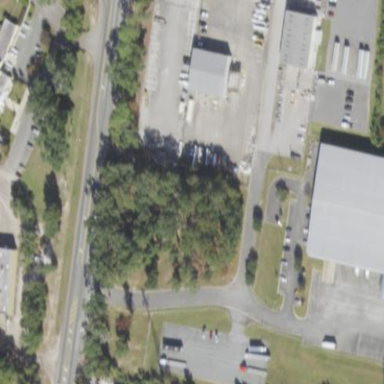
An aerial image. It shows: Paved parking area.